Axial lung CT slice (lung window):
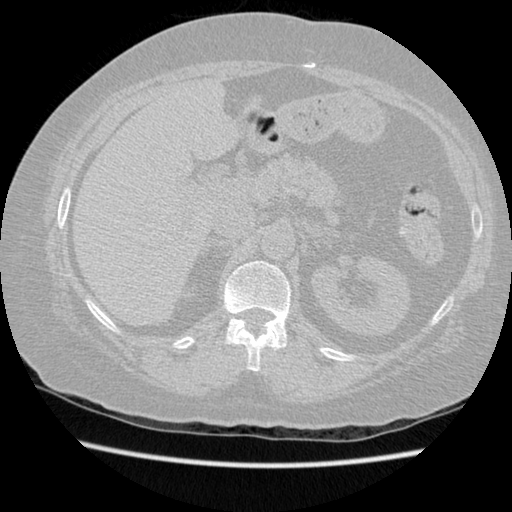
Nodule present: no